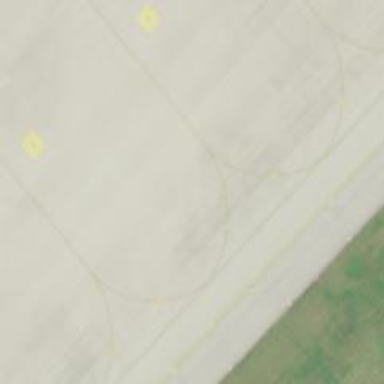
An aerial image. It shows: Image of taxiway at airport.